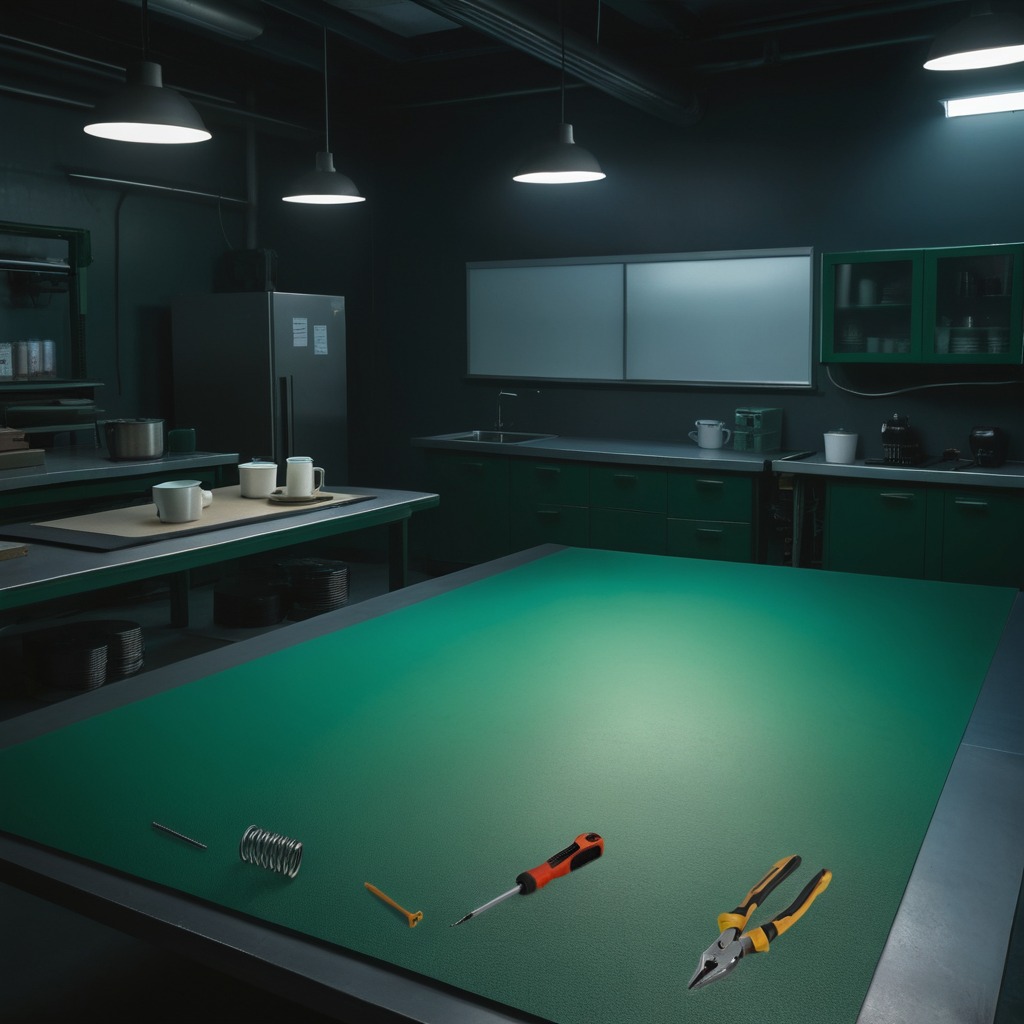
A metal machine screw, an iron nail, pliers, a coiled metal spring, and a screwdriver are lying on the clean granite tabletop.